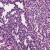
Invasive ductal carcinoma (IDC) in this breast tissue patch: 1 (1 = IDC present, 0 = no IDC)